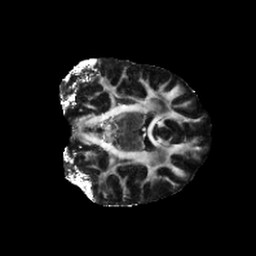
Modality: FA
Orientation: coronal
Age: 26
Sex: female
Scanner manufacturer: siemens
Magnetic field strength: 6.98 T
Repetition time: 7.776 s
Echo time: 0.076 s